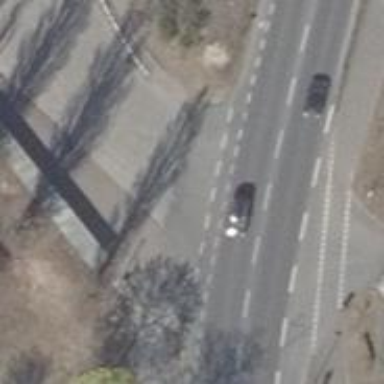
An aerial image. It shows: Unmarked road crossing.